Question: I want to build a commenting system for a news portal.
I want jQuery AJAX to detect if anyone adds a comment data, it automatically updates the added comment in slideDown motion.
How can I do that? Thanks.
(Note: I'm using ASP.NET as server)

'''
<!DOCTYPE html>
<html xmlns="http://www.w3.org/1999/xhtml">
<head runat="server">
<title></title>
<script src="http://ajax.googleapis.com/ajax/libs/jquery/1.10.2/jquery.min.js"></script>
<script>
$(document).ready(function () {
$.ajax({
url: 'WebForm1.aspx',
success: function (data) {
$("#Urunler").html(data);
}
});
});
</script>
<style>
li
{
width: 100px;
height: 30px;
background: yellow;
}
</style>
</head>
<body>
<form id="form1" runat="server">
<div>
<ul id="Urunler" runat="server">
</ul>
</div>
</form>
</body>
</html>
'''
Here is the code behind,
'''
using System.Linq;
using System.Web;
using System.Web.UI;
using System.Web.UI.WebControls;
using System.Data.SqlClient;
namespace WebApplication2
{
public partial class WebForm1 : System.Web.UI.Page
{
SqlConnection cnn = new SqlConnection("Initial Catalog=Northwind;Data Source=localhost;Integrated Security=SSPI;");
protected void Page_Load(object sender, EventArgs e)
{
if (!IsPostBack)
{
cnn.Open();
SqlCommand cmd = new SqlCommand("SELECT FirstName FROM Employees", cnn);
SqlDataReader dr = cmd.ExecuteReader();
if (dr.HasRows)
{
while (dr.Read())
{
Urunler.InnerHtml += "<li>" + dr.GetString(0) + "</li>";
}
}
cnn.Close();
}
}
}
}
'''
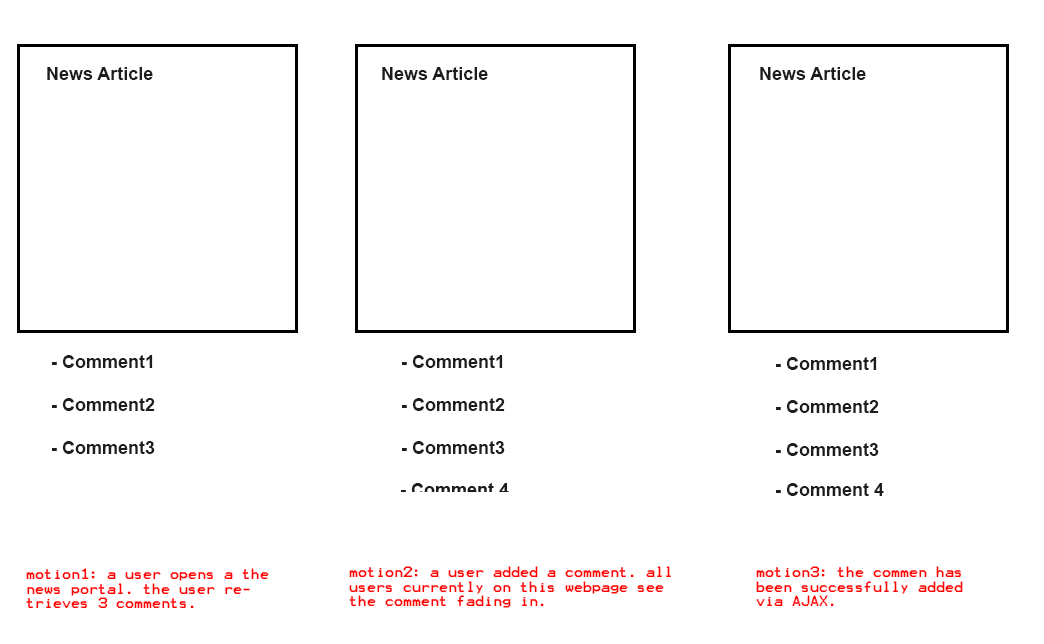
Answer: I'll give it a shot!
This should get the LI's from the server every five seconds, and compare them against any existing comments, and if they are different, insert the new comments into the DOM and slide them down :
'''
var comments = {
get: function () {
return $.ajax({
url : 'WebForm1.aspx',
cache : false
});
},
check: function (coll1, coll2, UL_ID) {
var diff = [];
$.each(coll2, function (_, li2) {
var same = false;
$.each(coll1, function (_, li1) {
if ($(li1).text() == $(li2).text()) same = true;
});
if (!same) diff.push(li2);
});
this.output(diff, UL_ID);
},
poll: function (UL_ID) {
var self = this;
self.get().done(function (data) {
self.check($(UL_ID).find('li'), $('<ul />').append(data).find('li'), UL_ID);
});
},
output: function (elems, UL_ID) {
$.each(elems, function (i, elem) {
$(elem).hide().delay(i * 300).slideDown(350).appendTo($(UL_ID));
});
},
init: function (UL, interval) {
var self = this;
setInterval(function () {
self.poll(UL);
}, interval);
this.poll(UL);
}
}
$(document).ready(function () {
comments.init('#Urunler', 5000);
// ^^ starts plugin ^^ ID ^^ polling speed (5 seconds)
});
'''
I highly recommend giving each comment an UUID in the database, and then use that to compare against to find new comments.
The code above now compares the content of the comment only, so if the exact same comment is posted twice, there could be issues.
It seems like the only thing your database is outputting is the comment itself, there is no unique identifier, so that would require a change in the database structure were you'd add a row for UUID, which would be somewhat outside the scope of the question in my opinion.
Here's a quick demonstration where the database has been substituted with localStorage
<URL>